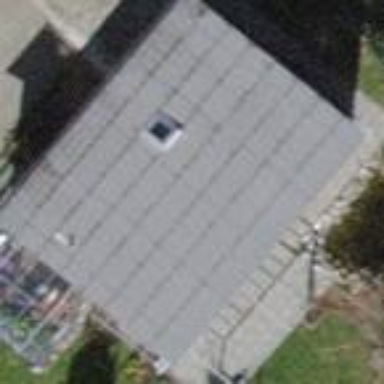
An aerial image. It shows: Detached building with skillion roof shape.